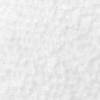
Label: no_change